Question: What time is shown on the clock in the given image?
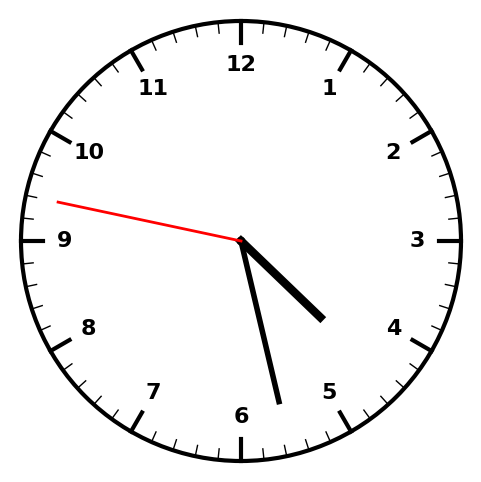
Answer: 04:27:47